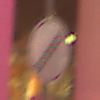
Verkehrszeichen: EndeSaemtlicherBegrenzungen
Umgebung: Outdoor, Urban
Tageszeit: Night
Wetter: Overcast
Licht: Artificial
Jahreszeit: Winter
Kontrast: MediumContrast